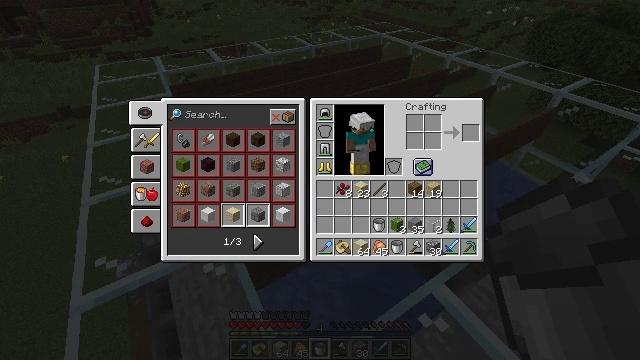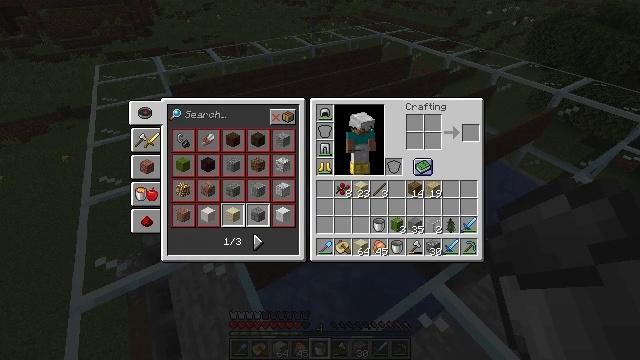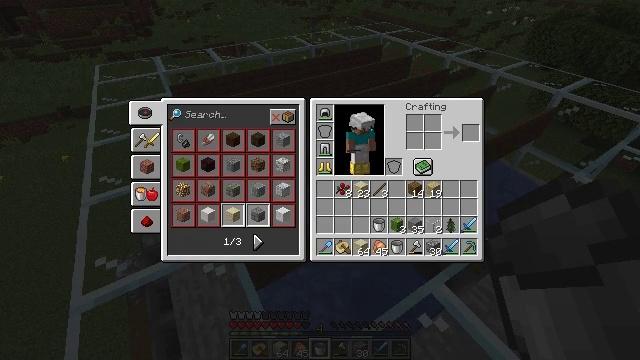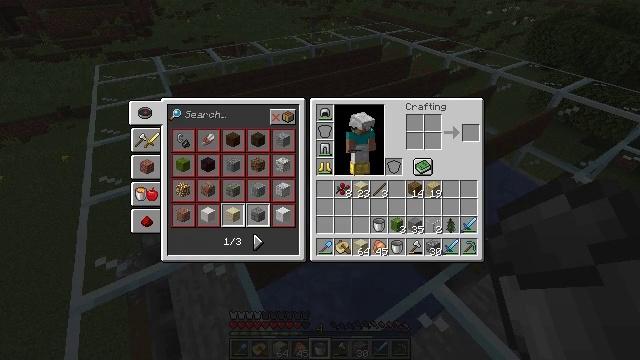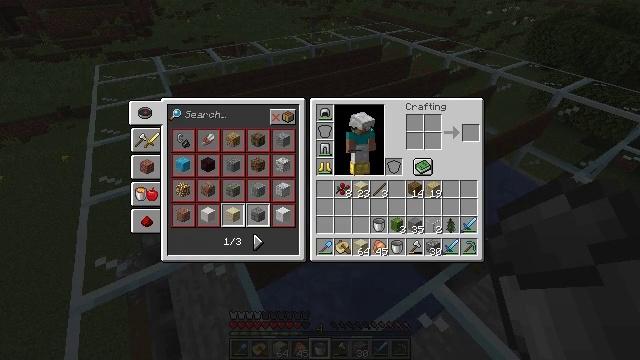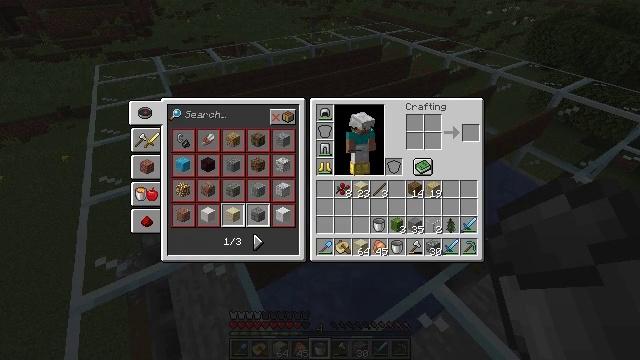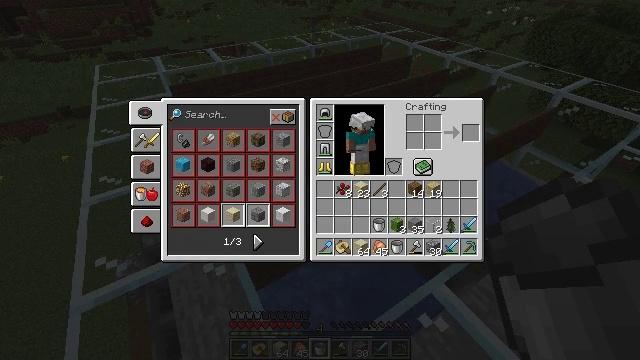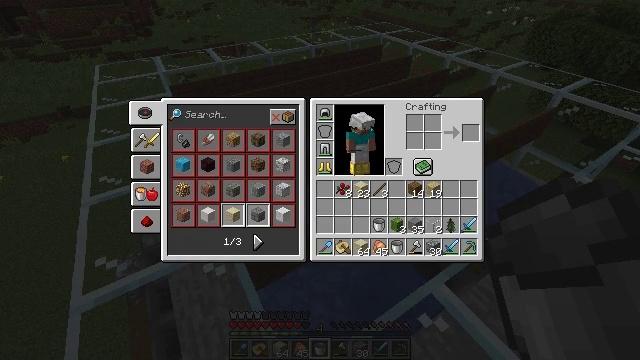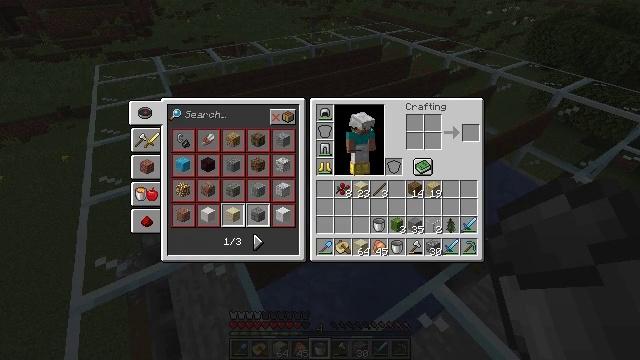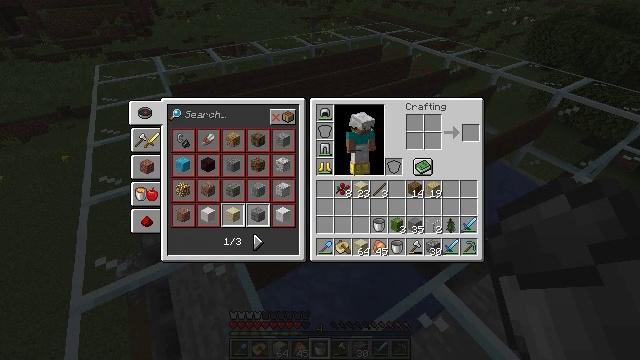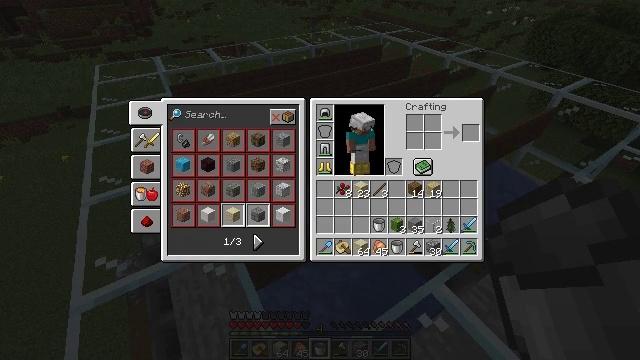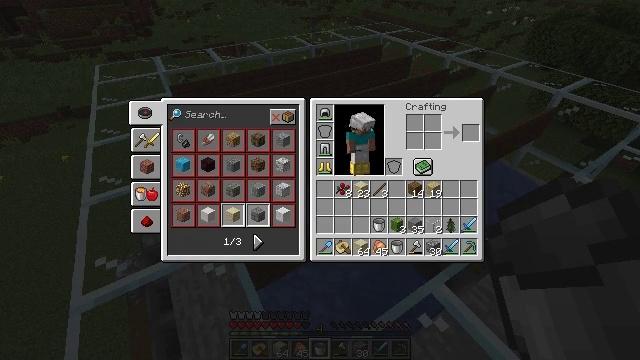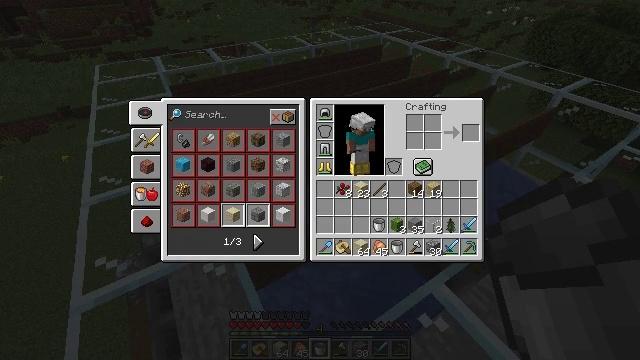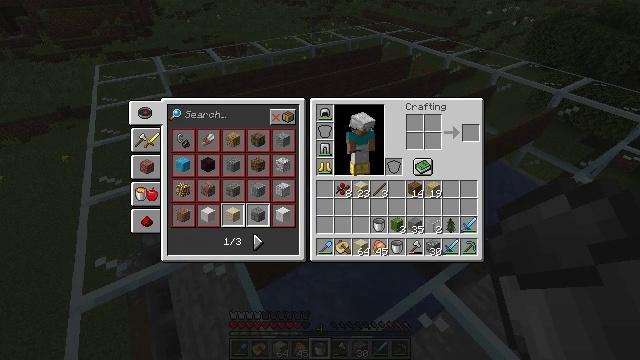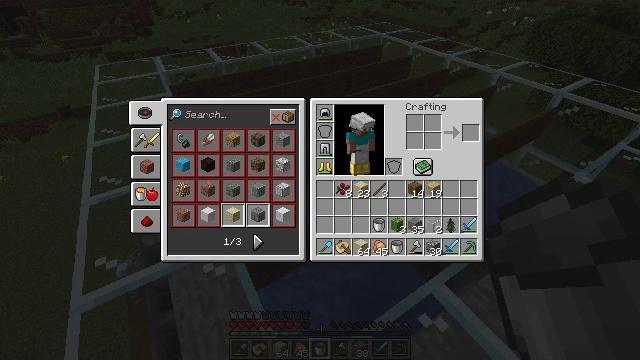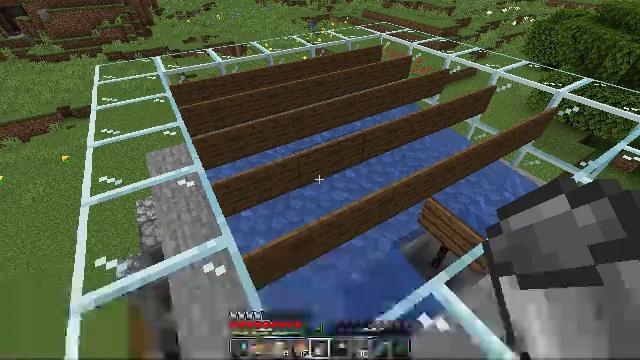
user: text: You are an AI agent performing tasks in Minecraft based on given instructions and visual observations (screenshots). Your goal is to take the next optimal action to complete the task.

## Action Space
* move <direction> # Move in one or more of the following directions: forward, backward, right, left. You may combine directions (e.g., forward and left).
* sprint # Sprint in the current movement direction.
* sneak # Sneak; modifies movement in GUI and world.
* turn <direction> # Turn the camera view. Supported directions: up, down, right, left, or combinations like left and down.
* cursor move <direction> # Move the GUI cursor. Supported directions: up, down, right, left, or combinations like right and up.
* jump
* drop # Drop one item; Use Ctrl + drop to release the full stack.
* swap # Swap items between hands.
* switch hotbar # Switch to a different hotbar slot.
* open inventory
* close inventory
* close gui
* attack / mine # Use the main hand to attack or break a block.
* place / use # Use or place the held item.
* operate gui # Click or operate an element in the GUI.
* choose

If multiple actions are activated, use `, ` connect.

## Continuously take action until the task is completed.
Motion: motion action
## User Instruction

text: Break the spruce sign to collect it.
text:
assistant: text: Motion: cursor move right
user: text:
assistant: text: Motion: cursor move right
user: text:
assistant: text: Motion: no_op
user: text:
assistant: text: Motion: no_op
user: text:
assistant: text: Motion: operate gui
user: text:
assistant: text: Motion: operate gui
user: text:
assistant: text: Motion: operate gui
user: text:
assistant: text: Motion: no_op
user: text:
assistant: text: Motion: cursor move right
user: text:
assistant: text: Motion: no_op
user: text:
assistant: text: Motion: no_op
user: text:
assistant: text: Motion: no_op
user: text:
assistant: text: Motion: no_op
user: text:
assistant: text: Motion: no_op
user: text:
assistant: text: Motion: no_op
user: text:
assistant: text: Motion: no_op
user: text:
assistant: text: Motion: turn right
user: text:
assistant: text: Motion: turn right and down
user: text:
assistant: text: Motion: turn right and down
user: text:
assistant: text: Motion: turn right and down
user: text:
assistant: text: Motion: turn right and down
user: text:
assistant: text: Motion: turn right and down
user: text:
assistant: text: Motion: turn right
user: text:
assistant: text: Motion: no_op
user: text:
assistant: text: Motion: no_op
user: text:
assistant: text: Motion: no_op
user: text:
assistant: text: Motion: move forward
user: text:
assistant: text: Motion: move forward
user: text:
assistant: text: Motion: move forward
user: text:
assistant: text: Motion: move forward